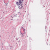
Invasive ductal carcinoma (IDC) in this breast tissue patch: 0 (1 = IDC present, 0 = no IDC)